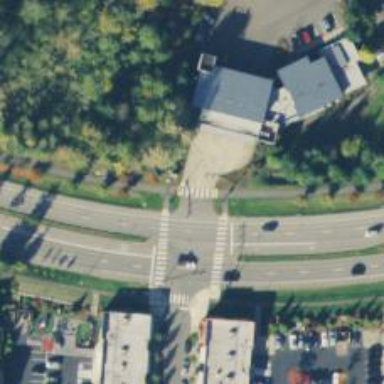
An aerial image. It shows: Marked asphalt cycleway crossing.